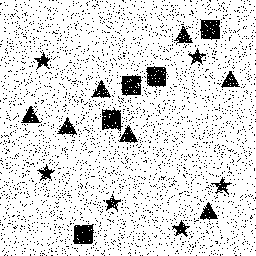
Squares: 5
Triangles: 7
Stars: 6
Total shapes: 18